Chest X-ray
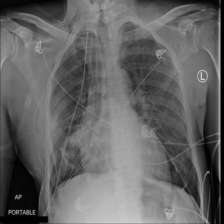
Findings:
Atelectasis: negative
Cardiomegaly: negative
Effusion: negative
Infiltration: negative
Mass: negative
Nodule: negative
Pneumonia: negative
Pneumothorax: negative
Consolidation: negative
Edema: negative
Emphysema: positive
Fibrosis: negative
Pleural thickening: negative
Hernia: negative